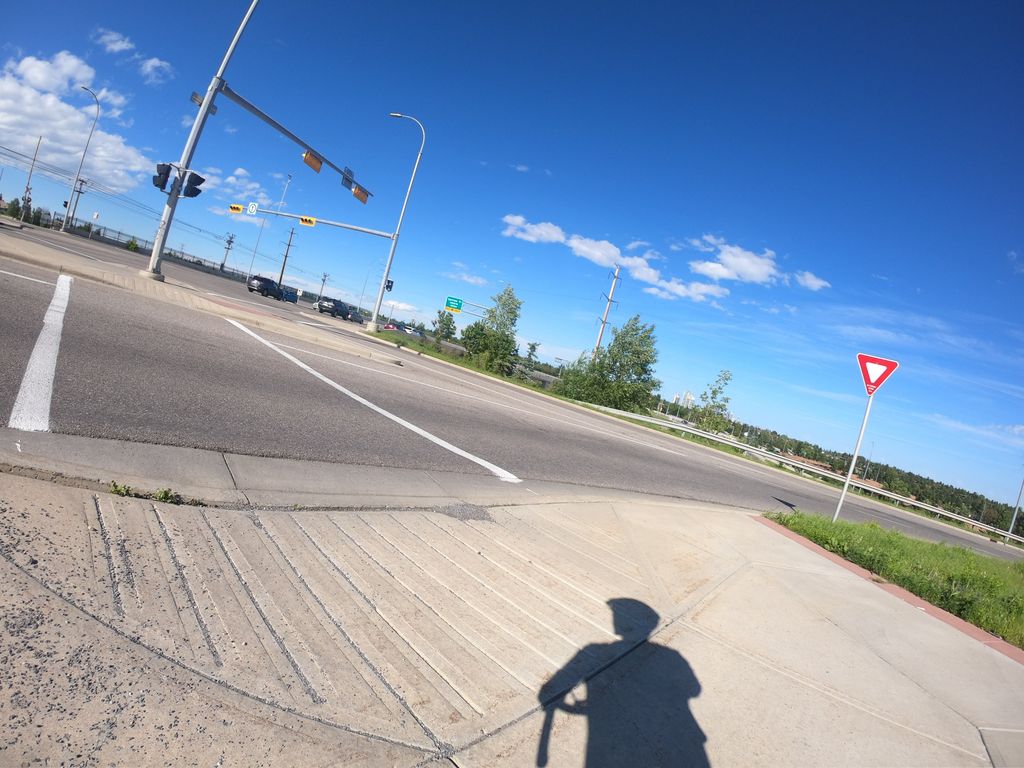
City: calgary